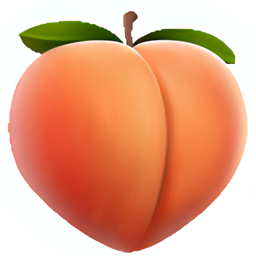
Name: peach
Emoji: 🍑
Group: Food & Drink
Sub-group: food-fruit